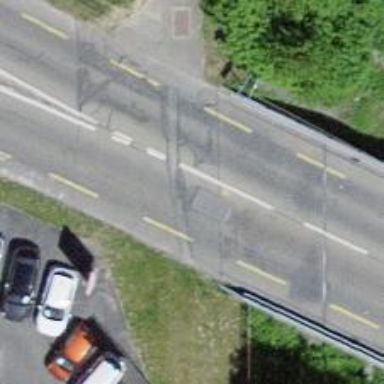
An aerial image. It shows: Secondary road with bridge and designated cycle lane.